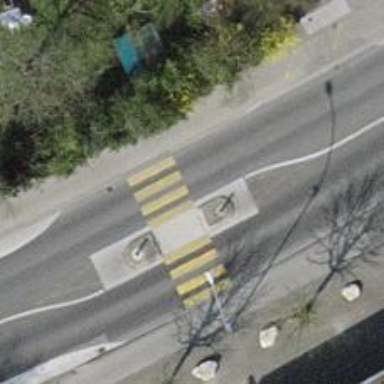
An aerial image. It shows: Asphalt footway with marked crossing. The crossing includes island and markings.